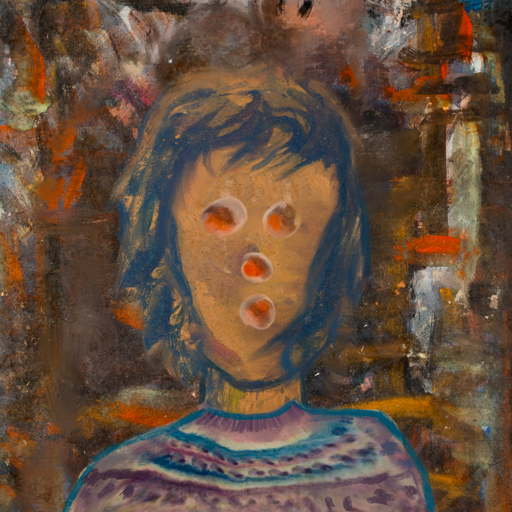
Background: GypsyQueen, Head And Neck Front: In_The_Sun, Face Front: Rupkatha, Bust: HillGirl, Hair Front: InTheSun, Head Accessory: Blank, Second Necklace: Blank, Necklace: Blank, Baby: Blank